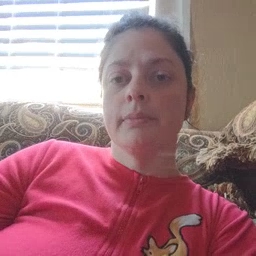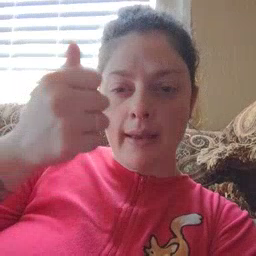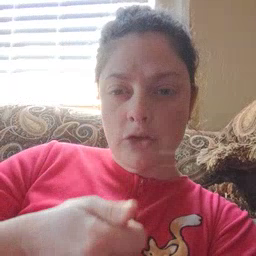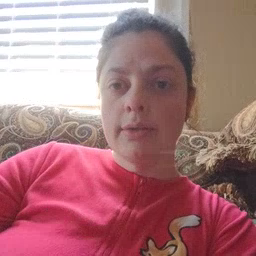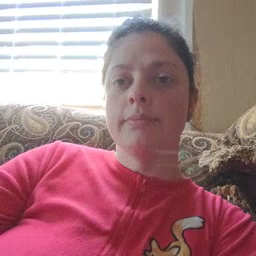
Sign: every